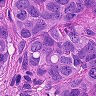
Metastatic tissue present: yes